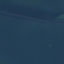
Land use / land cover: SeaLake